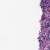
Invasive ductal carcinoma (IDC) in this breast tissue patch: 0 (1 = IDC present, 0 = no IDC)